Field crop: maize
Growth stage: 2
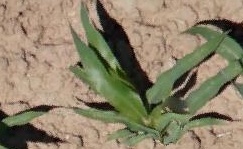
Species: maize